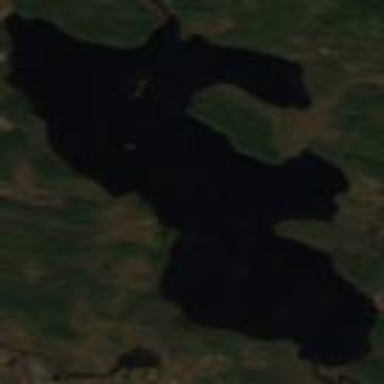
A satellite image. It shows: Lake with natural water.